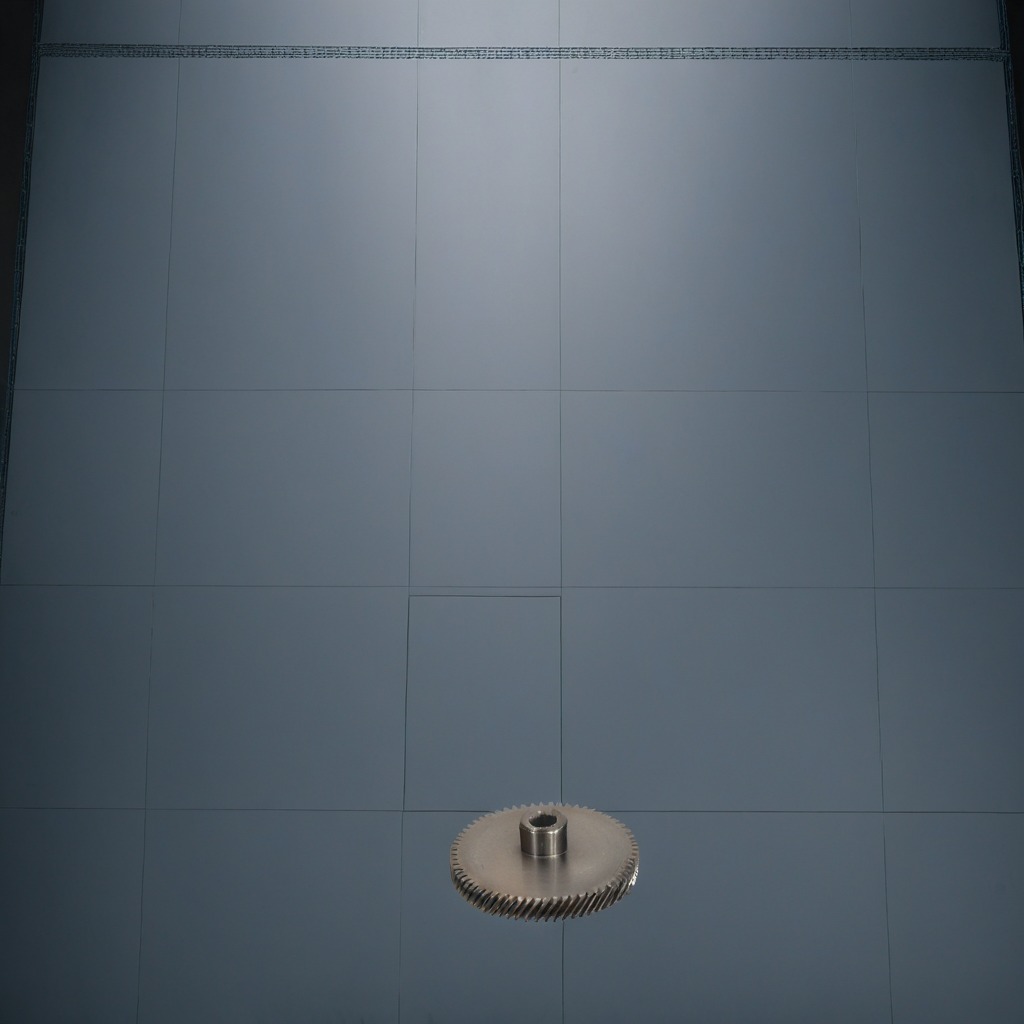
A steel gear with teeth is lying on the toolbox surface in an airplane hangar workshop.